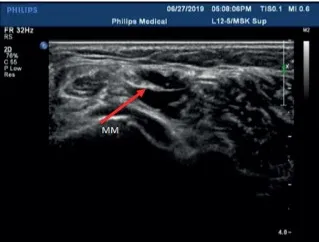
Patient 2 was treated with mecobalamin by ultrasound-guided hydrodissection injection at the malleolus medialis of the posterior tibial nerves (A-E). (A) A normal posterior tibial nerve is shown as a clear neural boundary (cribriform network), normal internal echo (the posterior tibial nerve is below the red arrowhead).
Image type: radiology (ultrasound)